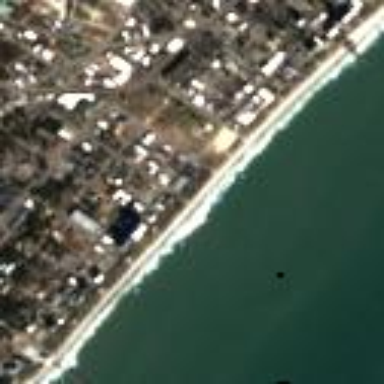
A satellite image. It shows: Boardwalk pedestrian road.